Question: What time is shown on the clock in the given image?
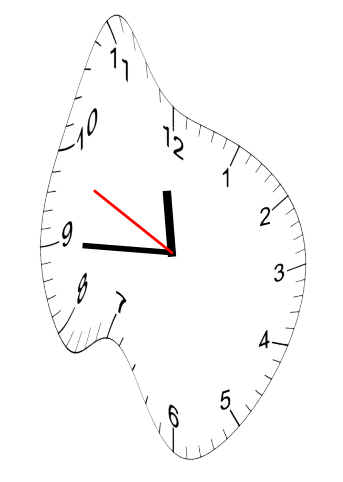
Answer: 11:44:49